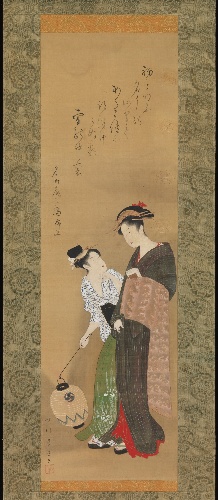
Artist: Shikitei Sanba|Utagawa Toyokuni I
Artist bio: Japanese, 1776–1822|Japanese, 1769–1825
Date: ca. 1795
Object type: Hanging scroll
Classification: Paintings
Medium: Hanging scroll; ink and color on silk
Culture: Japan
Period: Edo period (1615–1868)
Dimensions: 34 3/4 x 10 1/2 in. (88.3 x 26.7 cm)
Department: Asian Art
Credit line: The Howard Mansfield Collection, Purchase, Rogers Fund, 1936
Accession year: 1936
Repository: Metropolitan Museum of Art, New York, NY
Tags: Women|Lanterns